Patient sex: M
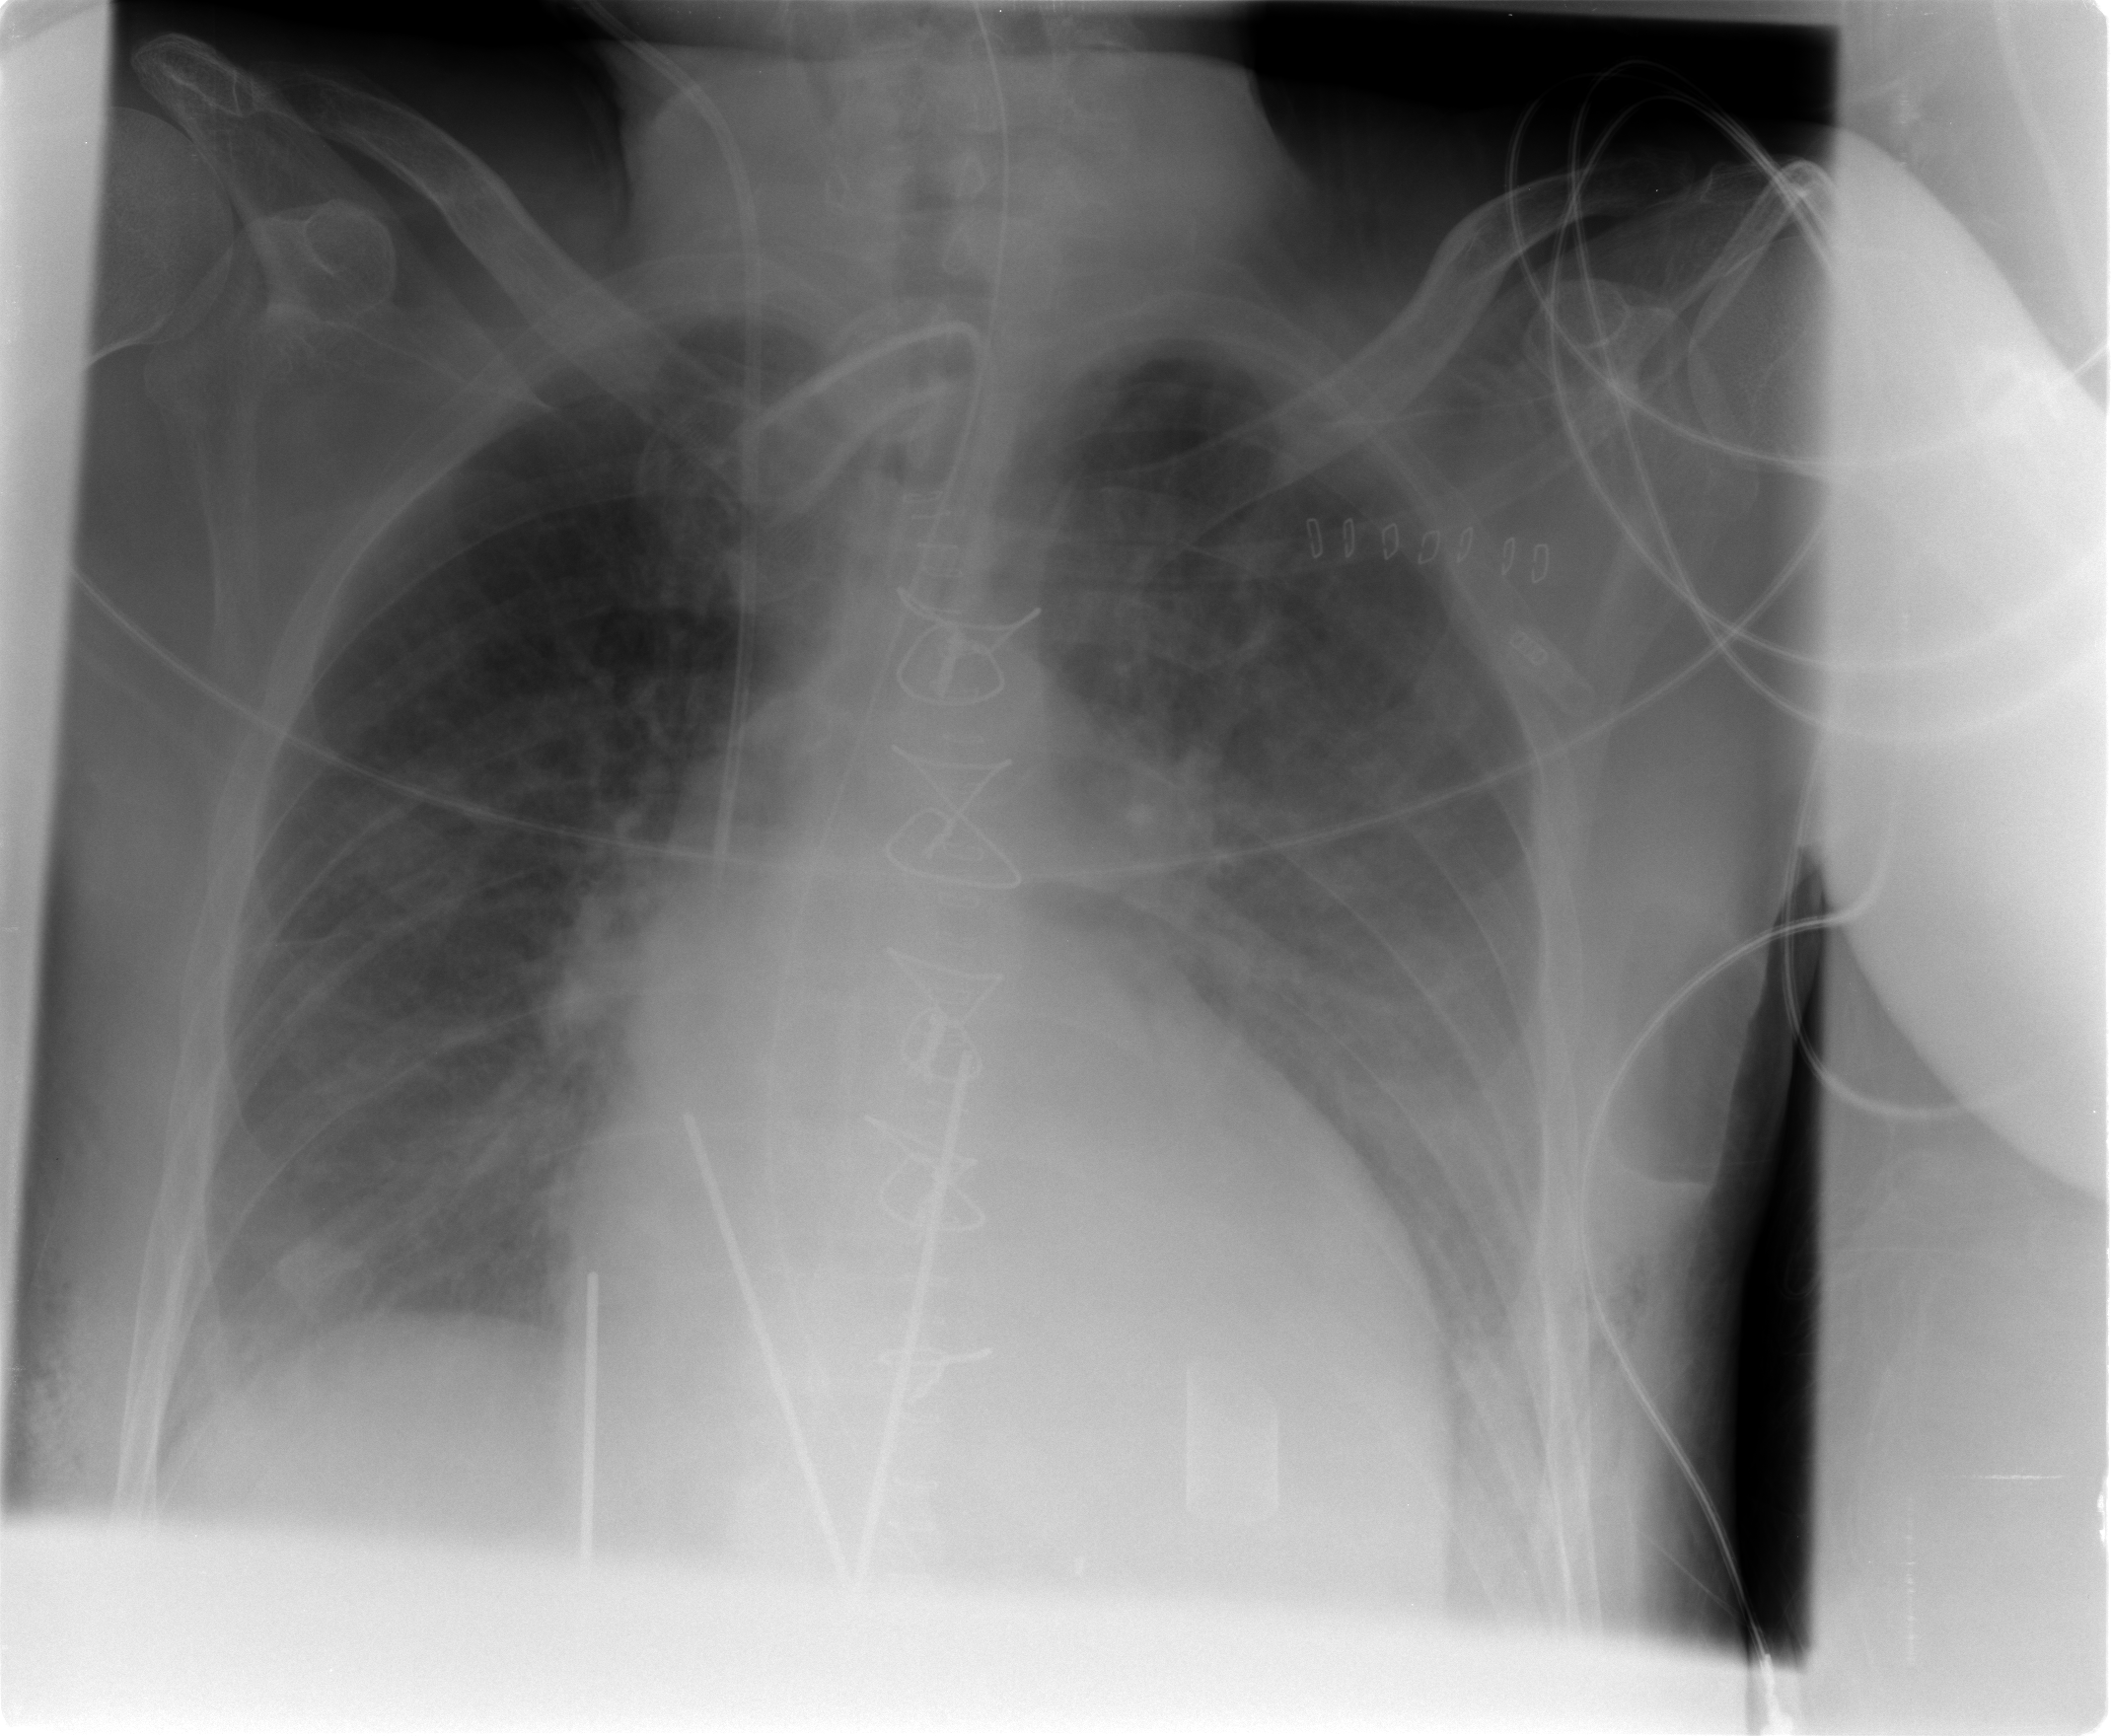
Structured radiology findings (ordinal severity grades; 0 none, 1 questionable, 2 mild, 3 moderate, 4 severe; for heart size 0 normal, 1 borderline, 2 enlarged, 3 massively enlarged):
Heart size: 2
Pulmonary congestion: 2
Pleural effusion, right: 2
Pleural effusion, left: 2
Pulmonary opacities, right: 0
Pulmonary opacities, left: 2
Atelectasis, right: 2
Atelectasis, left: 2